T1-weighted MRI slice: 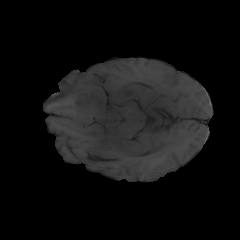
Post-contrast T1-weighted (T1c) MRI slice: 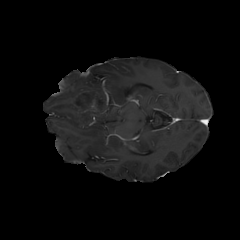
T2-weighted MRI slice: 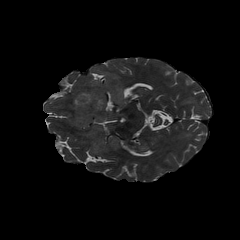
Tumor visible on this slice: yes